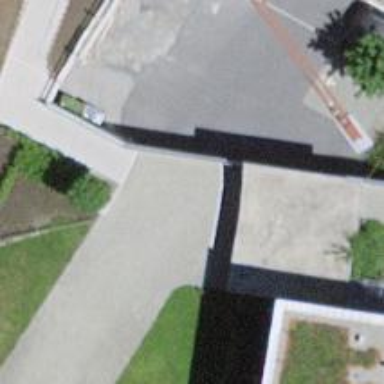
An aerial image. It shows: Parking entrance.